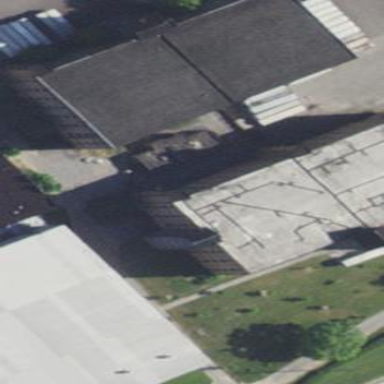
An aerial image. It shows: Industrial building.